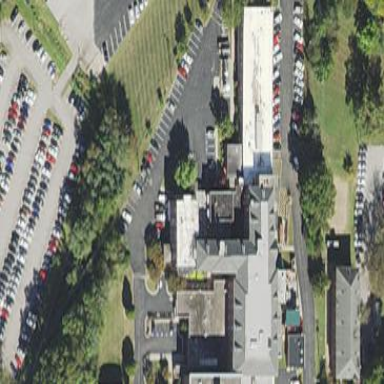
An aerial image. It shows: Hospital building.